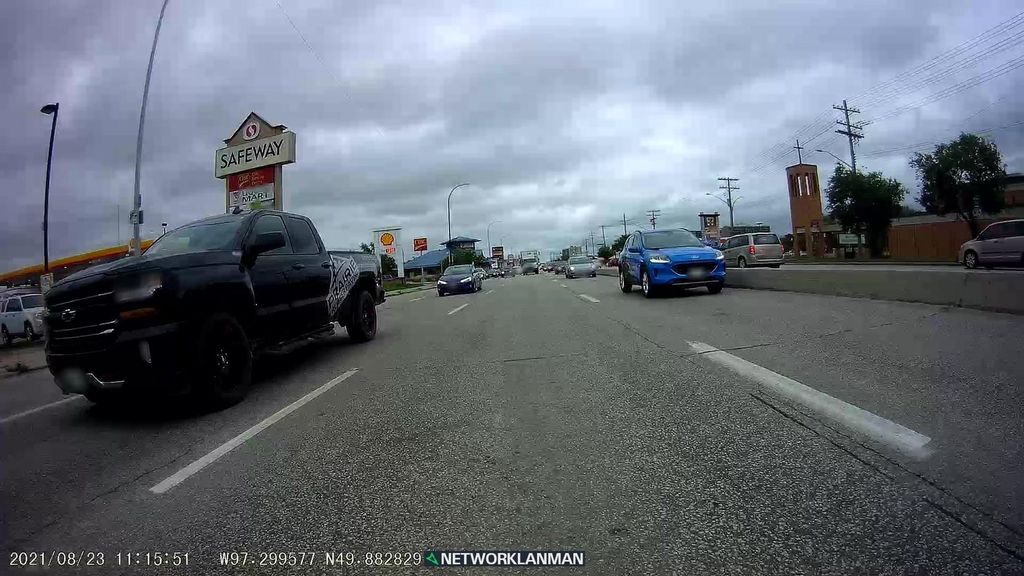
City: winnipeg